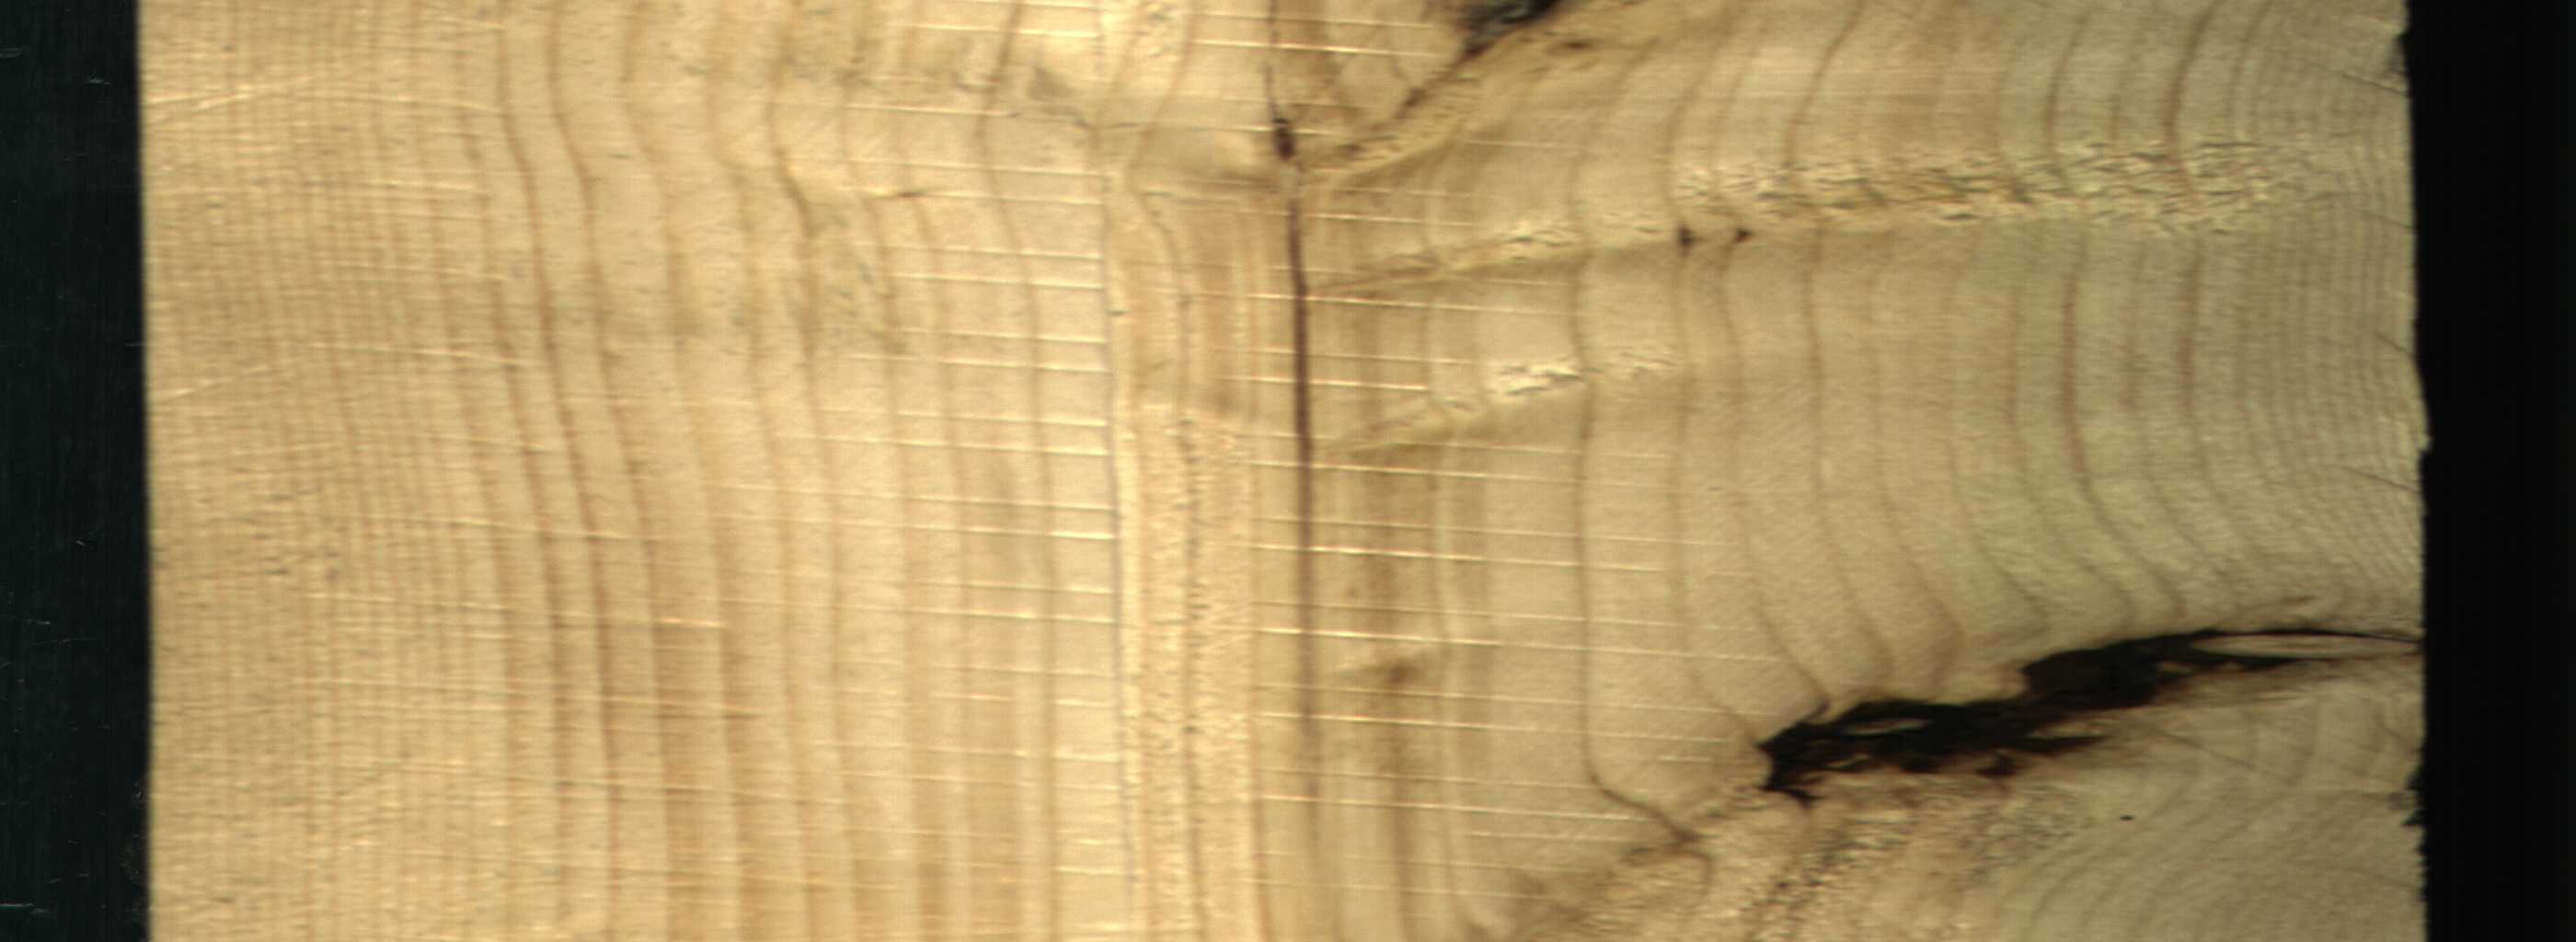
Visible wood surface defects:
Marrow
Dead_Knot
Dead_Knot